Chest X-ray. View position: PA
Patient age: 40
Patient sex: F
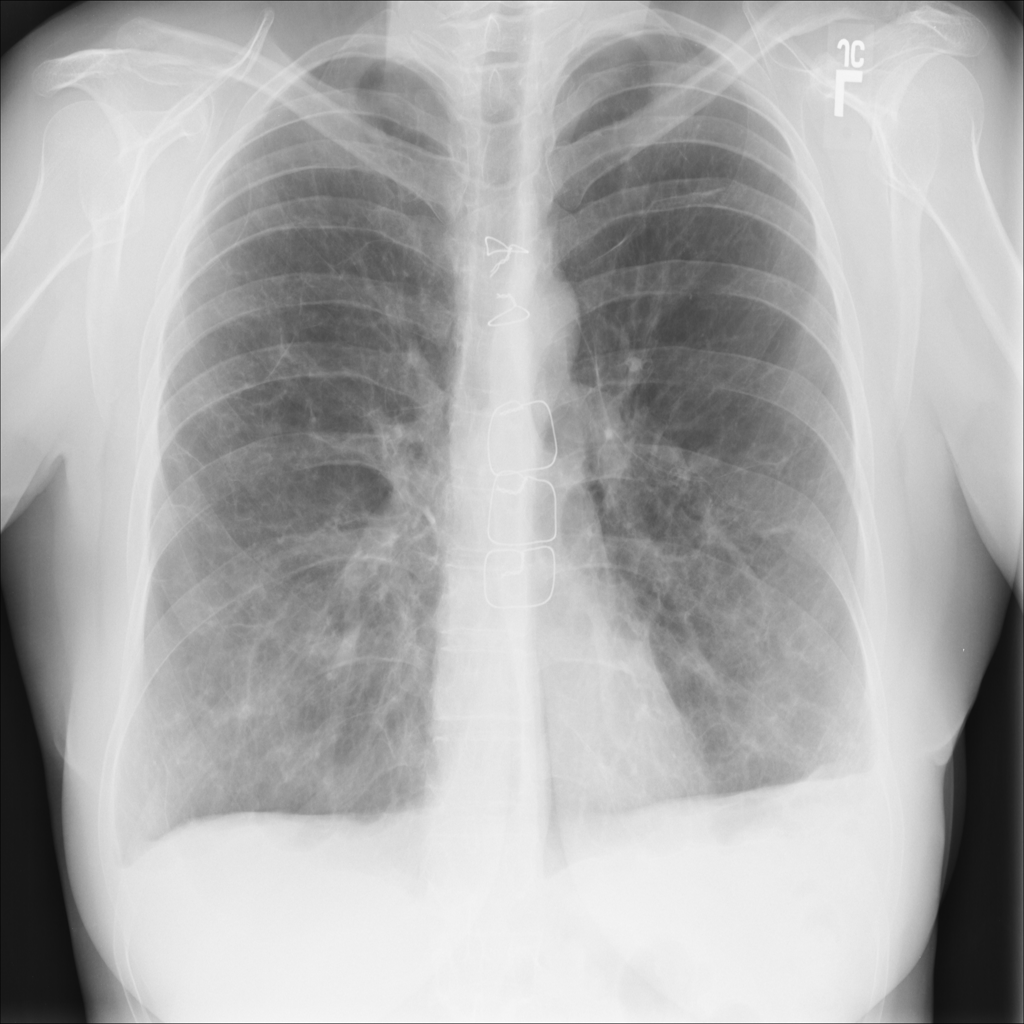
Finding: Pneumothorax